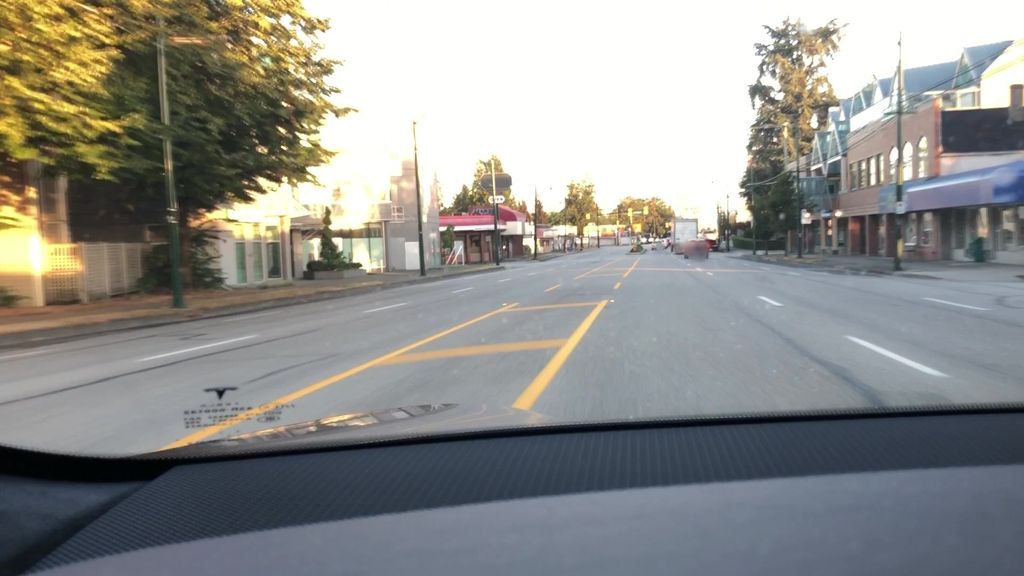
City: vancouver